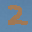
Label: 2